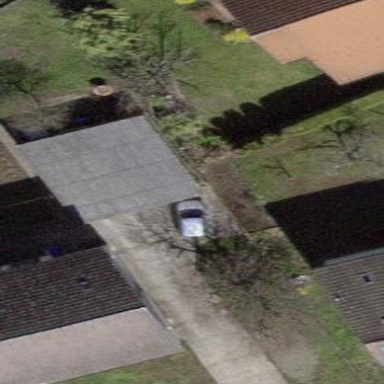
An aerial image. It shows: Group of garages.